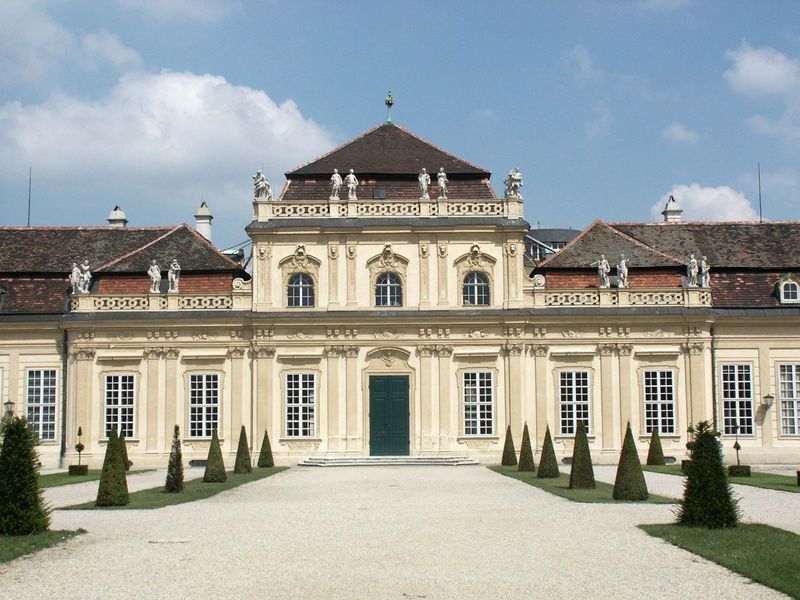
Titel: Unteres Belvedere
Künstler: Johann Lukas von Hildebrandt
Standort: Wien (EU - AUT)
Schlagwörter: bäume, fenster, säulen, tür, dach, gebäude, rasen, schloss, weg, barock, büsche, sonne, sträucher, renaissance, figuren, kies, treppe, architecture, columns, palace, green, painting, windows, ornamente, stufen, foto, erker, balustrade, sims, angel, clouds, sky, stone, tree, sonnenschein, building, house, german, roof, trees, beete, grass, bushes, garden, plants, villa, castle, french, sculpture, statue, door, royal, courtyard, facade, gate, mansion, statues, residence, countryside, cream, versailles, builing, gravel, landscaping, landcape archetiecture